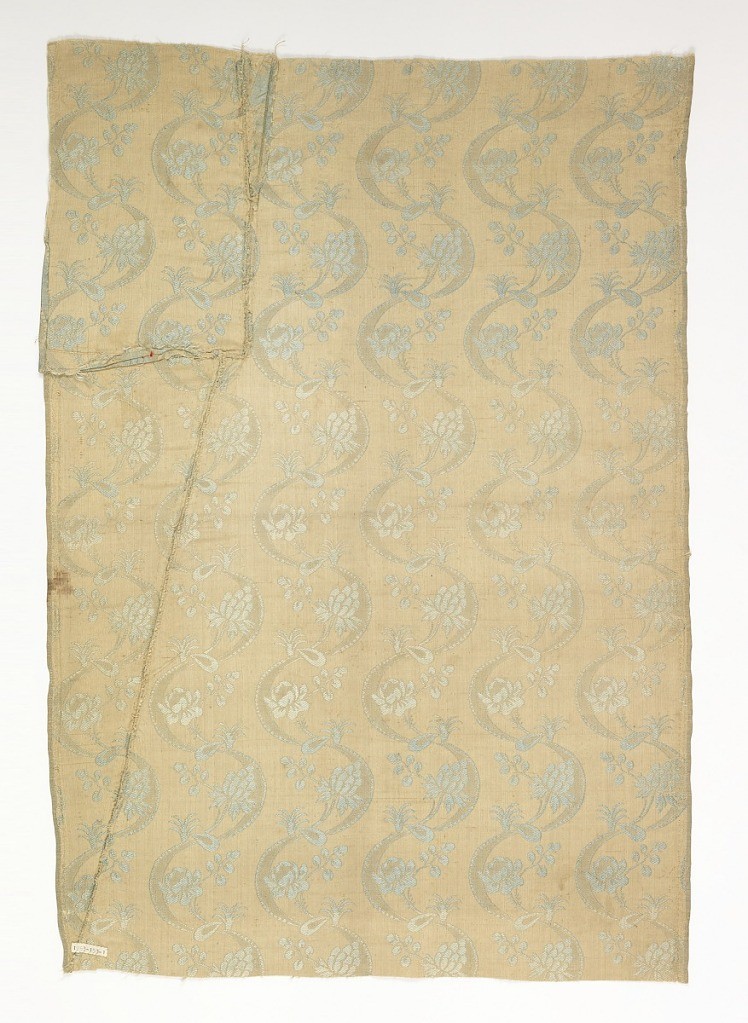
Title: Textile
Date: mid- 18th century
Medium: silk Technique: twill weave
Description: Ivory-colored silk with a monochrome pattern of S-meanders and stylized floral sprigs.